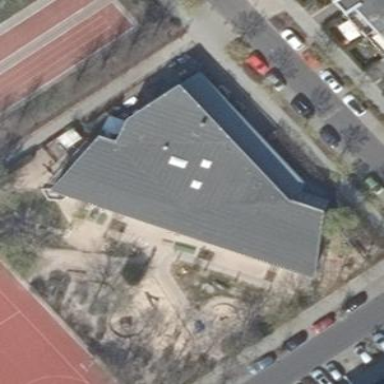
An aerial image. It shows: Kindergarten.